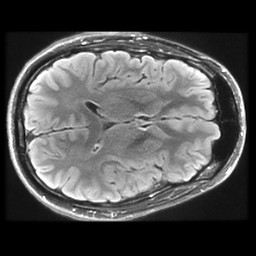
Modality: FLAIR
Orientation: axial
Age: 22
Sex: male
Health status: healthy
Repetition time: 12 s
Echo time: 0.09782 s